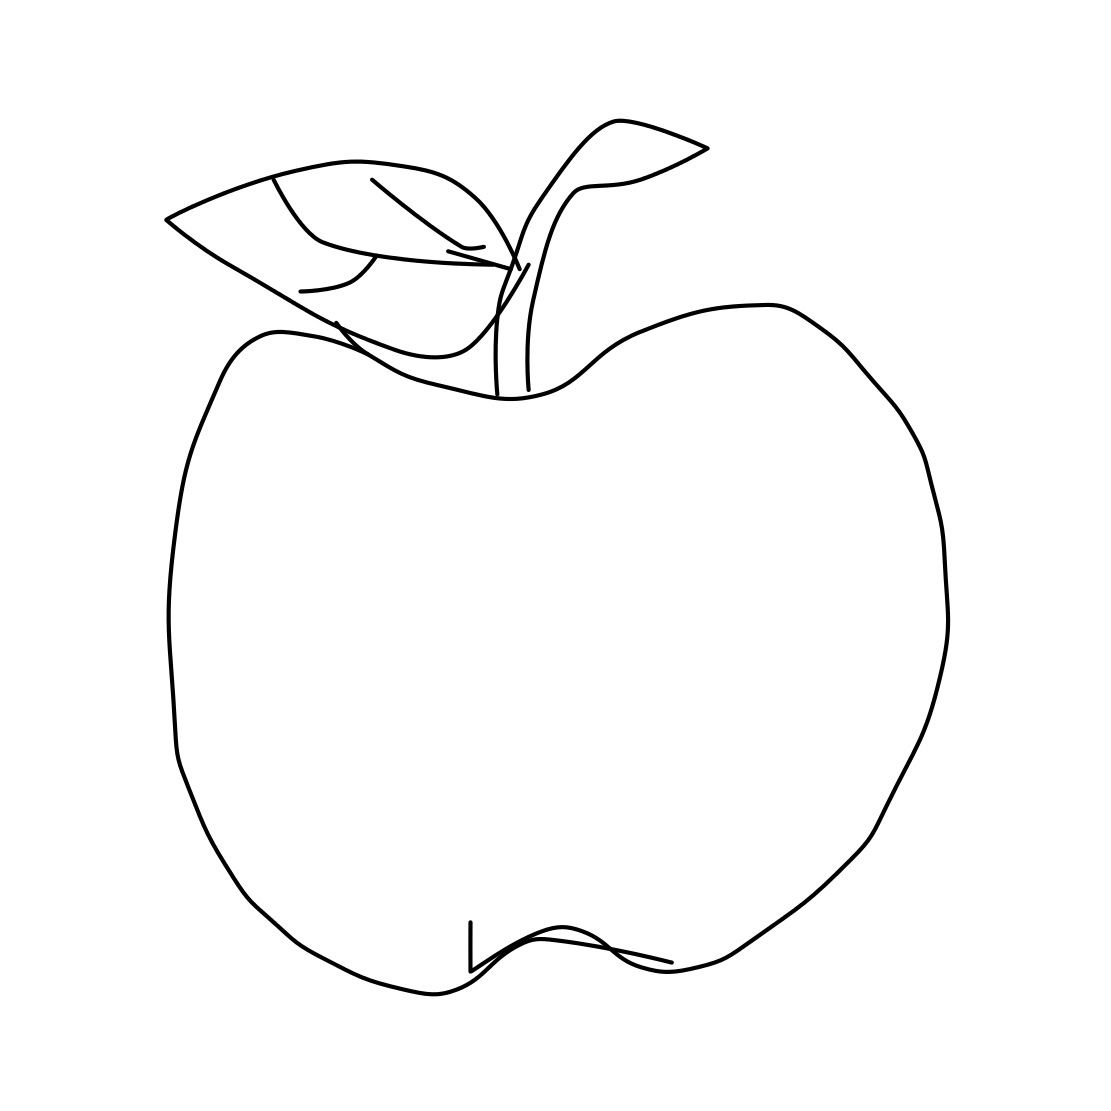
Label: apple